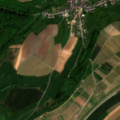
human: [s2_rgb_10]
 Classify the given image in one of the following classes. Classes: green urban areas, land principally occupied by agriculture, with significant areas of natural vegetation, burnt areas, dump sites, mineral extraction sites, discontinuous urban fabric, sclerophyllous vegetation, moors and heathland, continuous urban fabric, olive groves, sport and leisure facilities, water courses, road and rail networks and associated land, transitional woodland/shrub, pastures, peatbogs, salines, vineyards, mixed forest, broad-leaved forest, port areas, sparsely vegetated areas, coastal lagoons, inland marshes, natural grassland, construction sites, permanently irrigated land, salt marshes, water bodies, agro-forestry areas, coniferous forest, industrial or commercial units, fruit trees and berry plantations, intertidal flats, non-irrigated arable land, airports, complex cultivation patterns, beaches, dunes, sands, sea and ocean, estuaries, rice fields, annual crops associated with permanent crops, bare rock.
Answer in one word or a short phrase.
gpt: discontinuous urban fabric, non-irrigated arable land, vineyards, complex cultivation patterns, broad-leaved forest, water courses